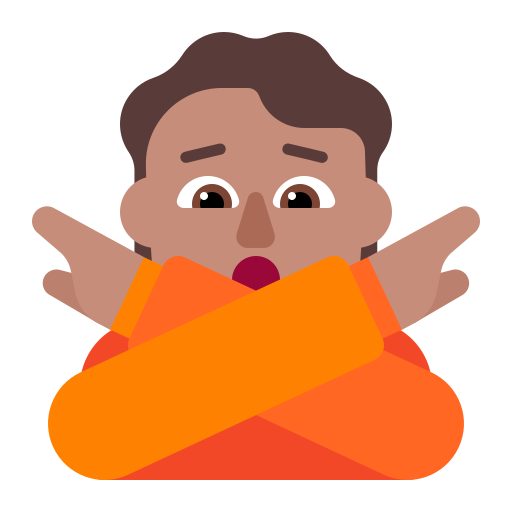
person gesturing no flat